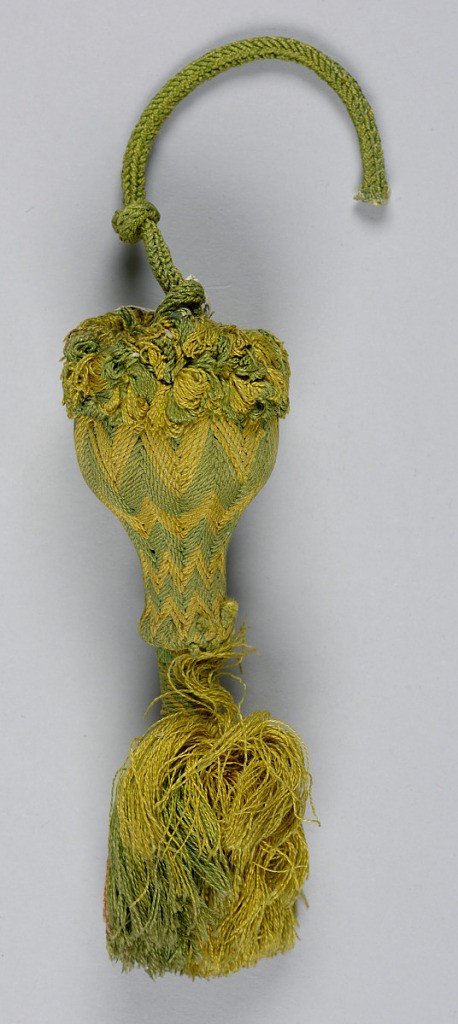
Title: Tassel
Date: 18th–19th century
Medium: silk, wooden core, linen
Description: Tassel made up of parts of an earlier tassel. Head is vase-shaped and covered with green and yellow silk in a chevron pattern. Collar of green and yellow looped silk. The head is inverted and has hanging yellow and green threads bound at the top to form a tassel. Green silk cord knotted into the top.